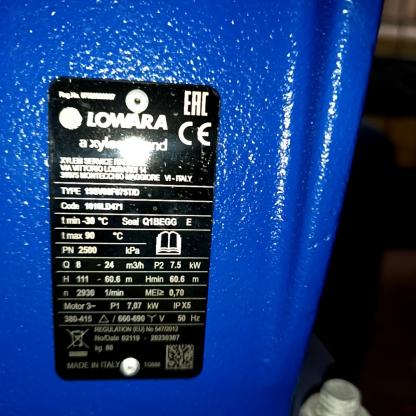
Klasa: tabliczka-znamionowa